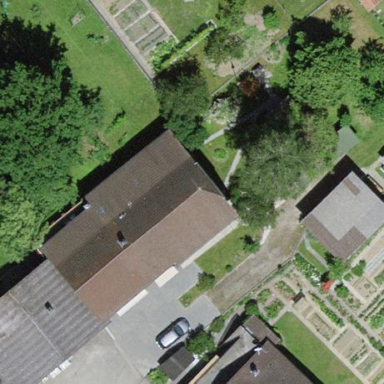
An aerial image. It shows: Residential building.